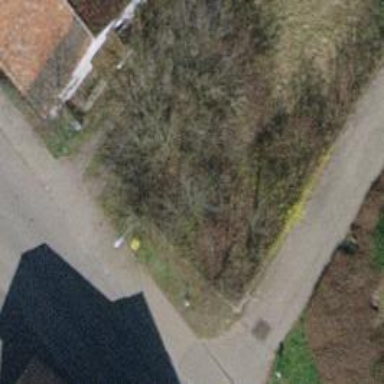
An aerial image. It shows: Post box.